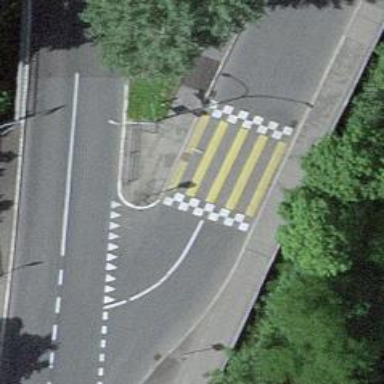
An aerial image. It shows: Kerb serving as barrier.